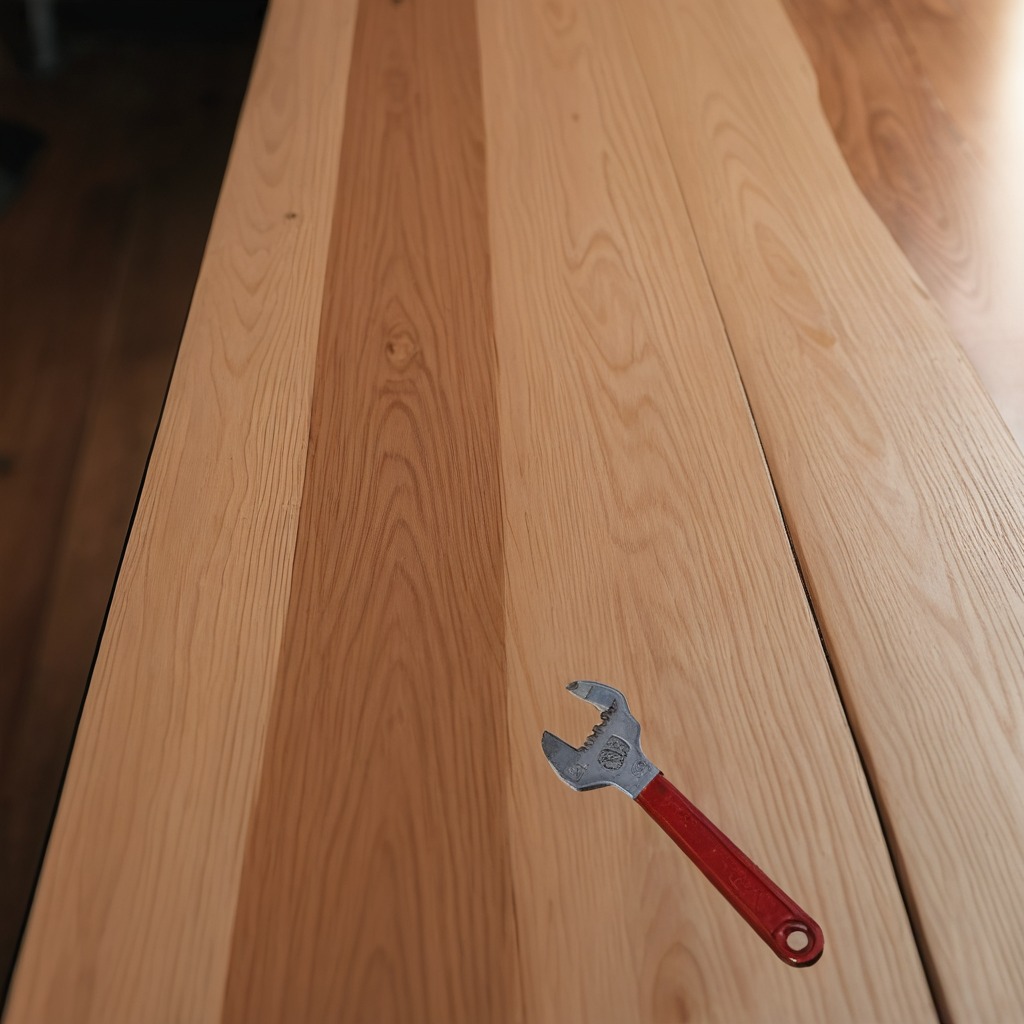
An wrench lies on the wooden table in a carpentry studio.